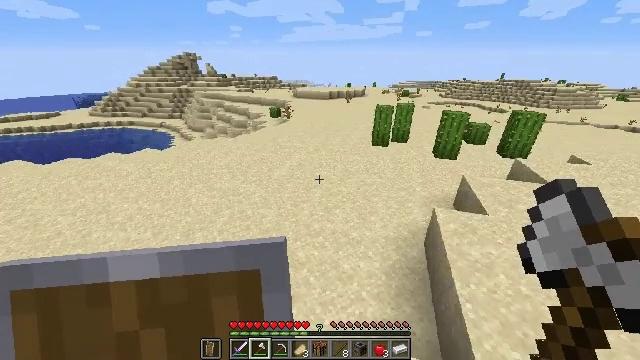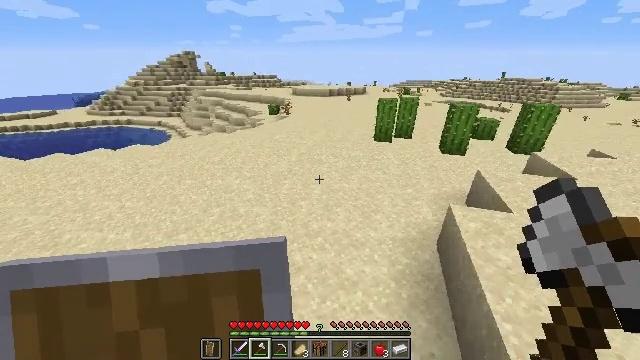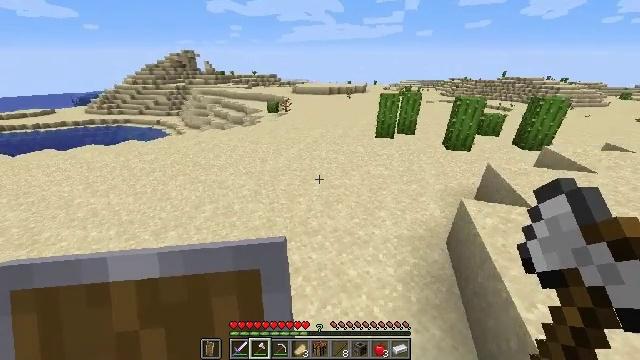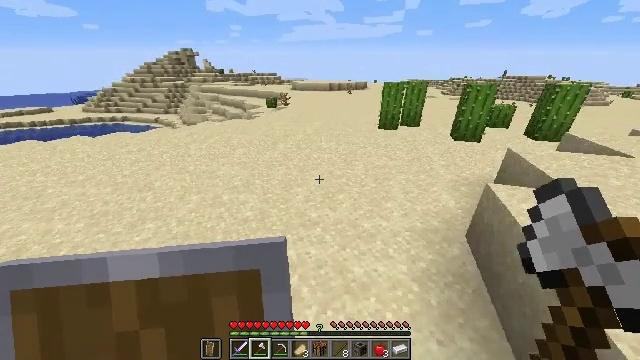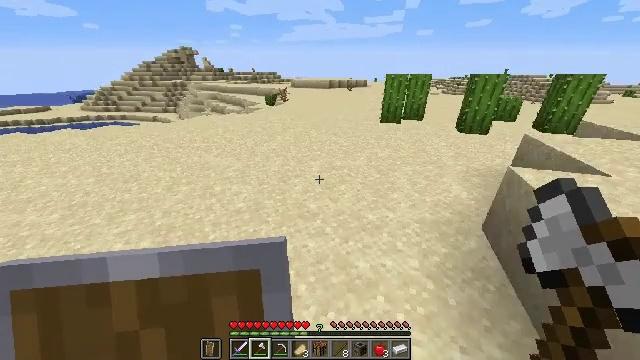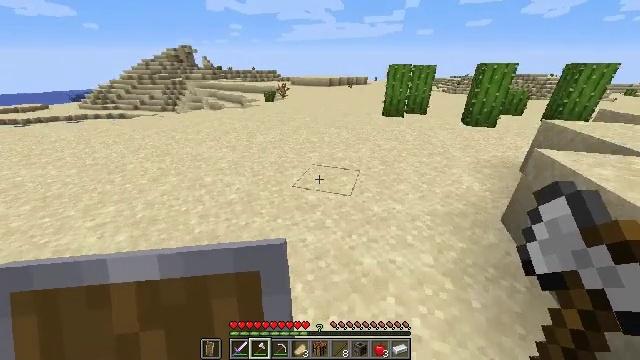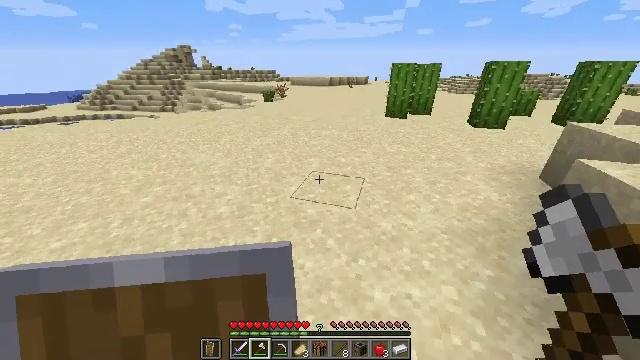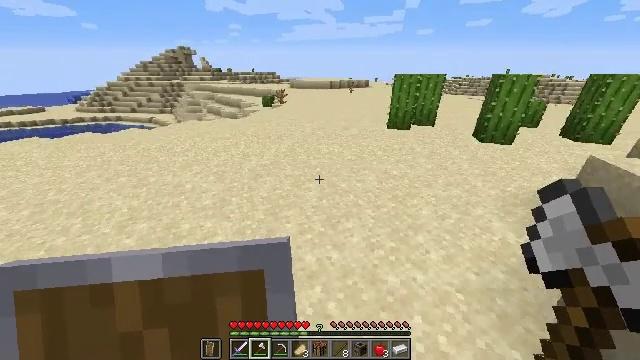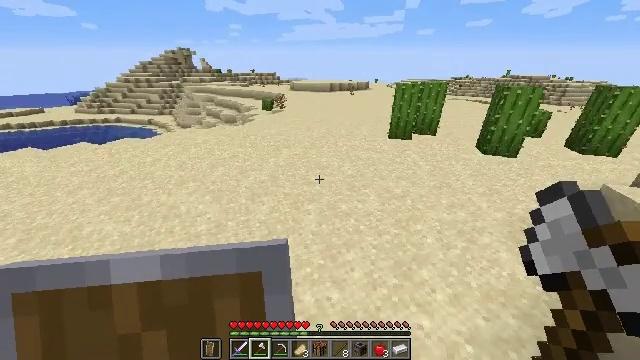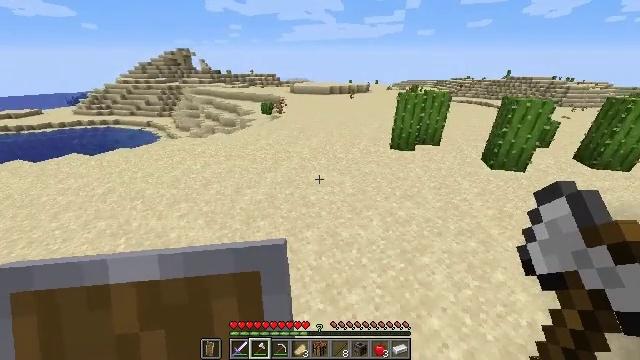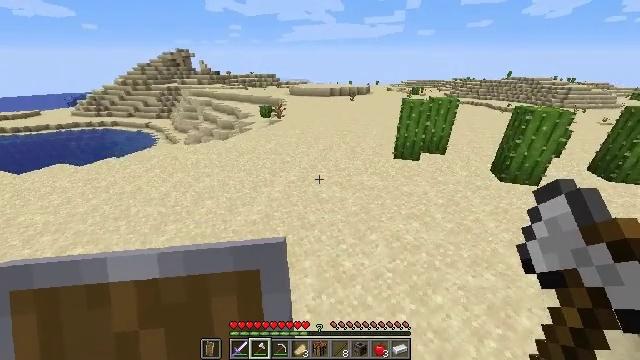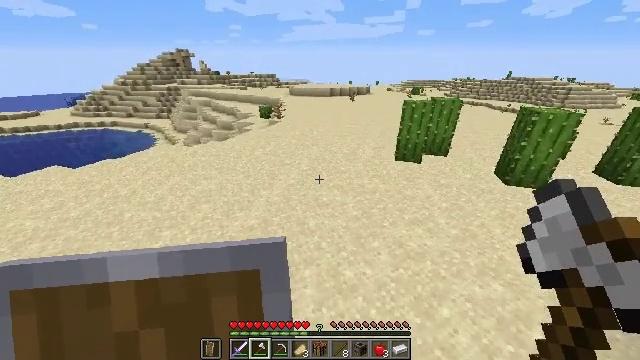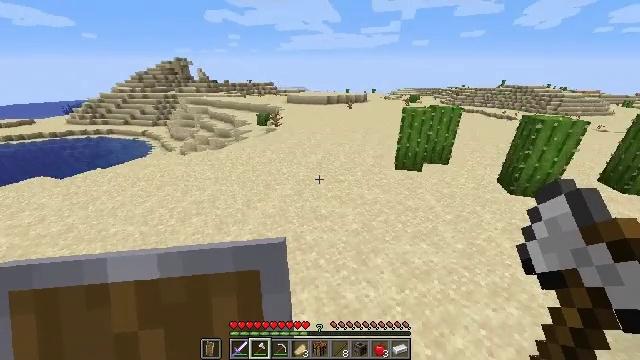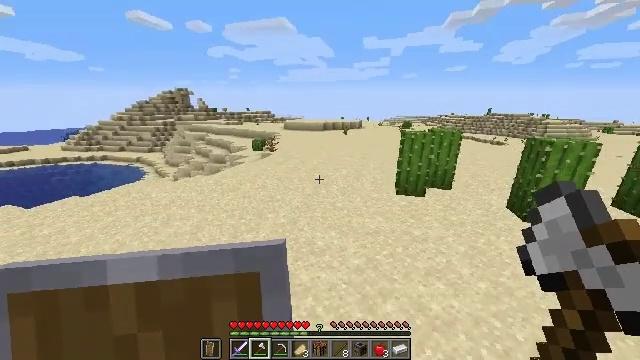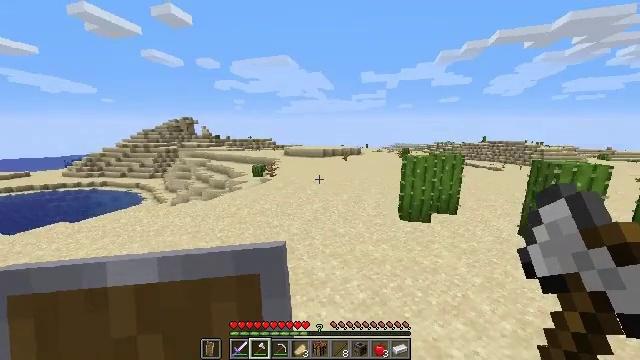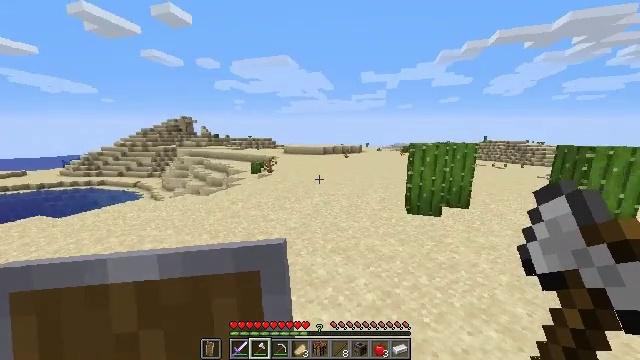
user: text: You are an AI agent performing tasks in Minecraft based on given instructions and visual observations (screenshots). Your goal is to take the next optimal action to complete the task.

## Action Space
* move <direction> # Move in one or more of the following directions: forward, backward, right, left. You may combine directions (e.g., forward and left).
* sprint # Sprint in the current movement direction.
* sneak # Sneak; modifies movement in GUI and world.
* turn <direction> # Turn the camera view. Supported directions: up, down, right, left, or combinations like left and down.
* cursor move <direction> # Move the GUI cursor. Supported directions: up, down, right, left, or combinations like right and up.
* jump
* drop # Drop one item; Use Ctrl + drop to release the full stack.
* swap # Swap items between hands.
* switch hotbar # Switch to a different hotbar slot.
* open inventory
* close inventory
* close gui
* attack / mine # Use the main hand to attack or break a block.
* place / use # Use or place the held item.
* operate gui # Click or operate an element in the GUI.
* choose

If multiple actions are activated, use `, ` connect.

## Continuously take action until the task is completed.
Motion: motion action
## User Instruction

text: Harvest sugar cane from the plant.
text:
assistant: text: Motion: move forward, sprint, jump
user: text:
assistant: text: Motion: move forward, sprint, jump
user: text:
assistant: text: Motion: move forward, sprint, jump
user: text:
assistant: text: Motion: move forward, sprint, jump
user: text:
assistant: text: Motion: move forward, sprint, jump
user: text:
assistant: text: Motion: move forward, sprint, jump
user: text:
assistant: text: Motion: move forward, sprint, jump
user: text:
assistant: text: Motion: move forward, sprint, jump
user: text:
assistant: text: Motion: move forward, sprint, jump
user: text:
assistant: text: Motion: move forward, sprint, jump
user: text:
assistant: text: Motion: move forward, sprint, jump
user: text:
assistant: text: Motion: move forward, sprint, turn up, jump
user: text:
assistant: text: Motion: move forward, sprint, turn right and up, jump
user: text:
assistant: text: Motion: move forward, sprint, turn up, jump
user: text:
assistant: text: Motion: move forward, sprint, jump
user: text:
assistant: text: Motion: move forward, sprint, jump
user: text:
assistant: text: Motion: move forward, sprint, jump
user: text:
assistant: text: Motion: move forward, sprint, jump
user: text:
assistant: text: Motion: move forward, sprint, jump
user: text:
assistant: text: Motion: move forward, sprint, jump
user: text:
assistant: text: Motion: move forward, sprint, jump
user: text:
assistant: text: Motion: move forward, sprint, jump
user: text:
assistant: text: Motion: move forward, sprint, turn down, jump
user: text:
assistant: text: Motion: move forward, sprint, turn right and down, jump
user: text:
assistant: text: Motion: move forward, sprint, turn down, jump
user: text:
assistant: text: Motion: move forward, sprint, jump
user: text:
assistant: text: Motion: move forward, sprint, jump
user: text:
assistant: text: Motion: move forward, sprint, jump
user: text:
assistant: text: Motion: move forward, sprint, jump
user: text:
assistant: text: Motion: move forward, sprint, jump